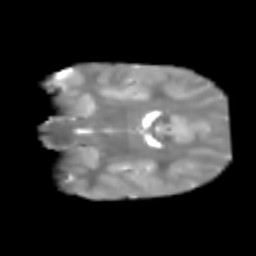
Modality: T2w
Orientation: coronal
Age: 7
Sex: male
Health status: healthy